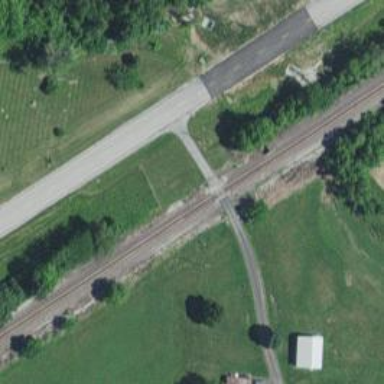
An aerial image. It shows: Railway level crossing.